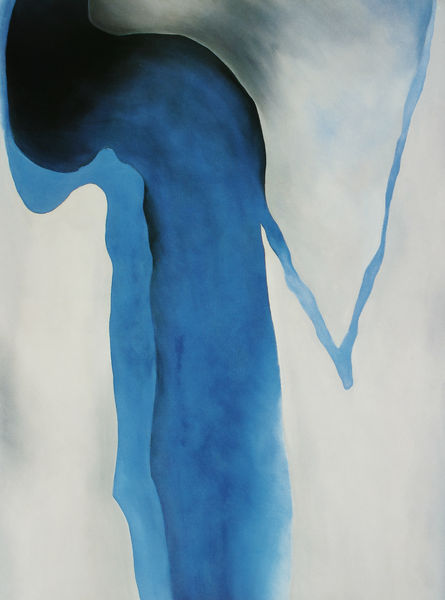
Titel: Blue, Black and Grey
Künstler: Georgia O'Keeffe
Institution: Privatbesitz
Schlagwörter: blau, schatten, wasser, weiß, aquarell, dreieck, fluss, grün, landschaft, grau, hell, hintergrund, schwarz, tuch, rahmen, spitze, portrait, stoff, kind, umrandung, hellblau, ecke, abstrakt, fläche, modern, farbe, wasserfarbe, rand, fliessen, dunkelblau, junge, fliessend, linie, form, zipfel, leuchtend, farbverlauf, azur, gegossen, giessen, winkel, marineblau, schwarzblau, keeffe, astrakt, o'eeffe, fließen ecke, mittelblau